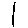
Label: line